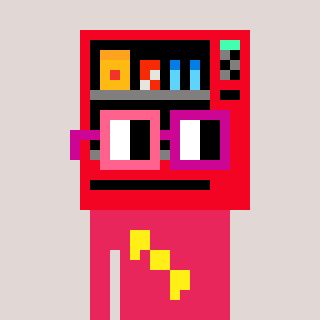
a pixel art character with square pink and red glasses, a vending machine-shaped head and a redpinkish-colored body on a warm background